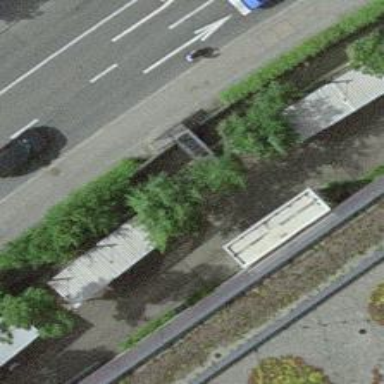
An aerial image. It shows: Metal steps on the road.